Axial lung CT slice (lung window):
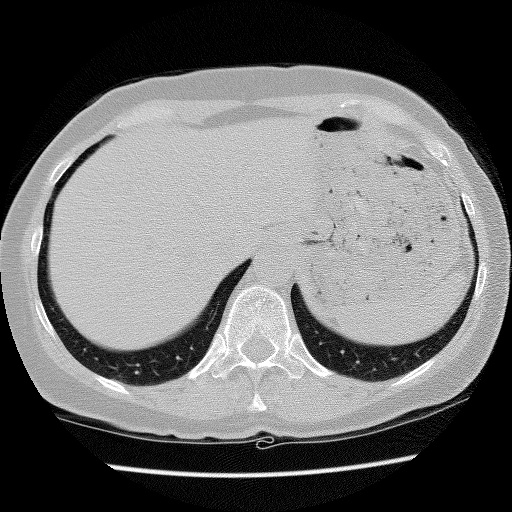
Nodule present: no